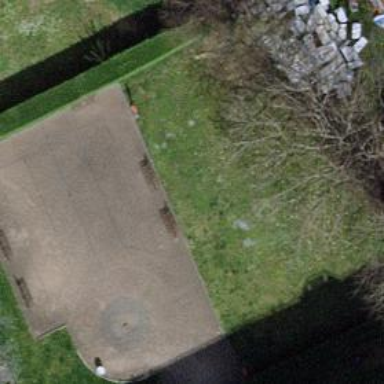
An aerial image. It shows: Bench for seating.